Field crop: maize
Growth stage: 2
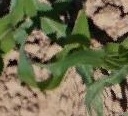
Species: maize